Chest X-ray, PA view. Patient: 49 years old, sex F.
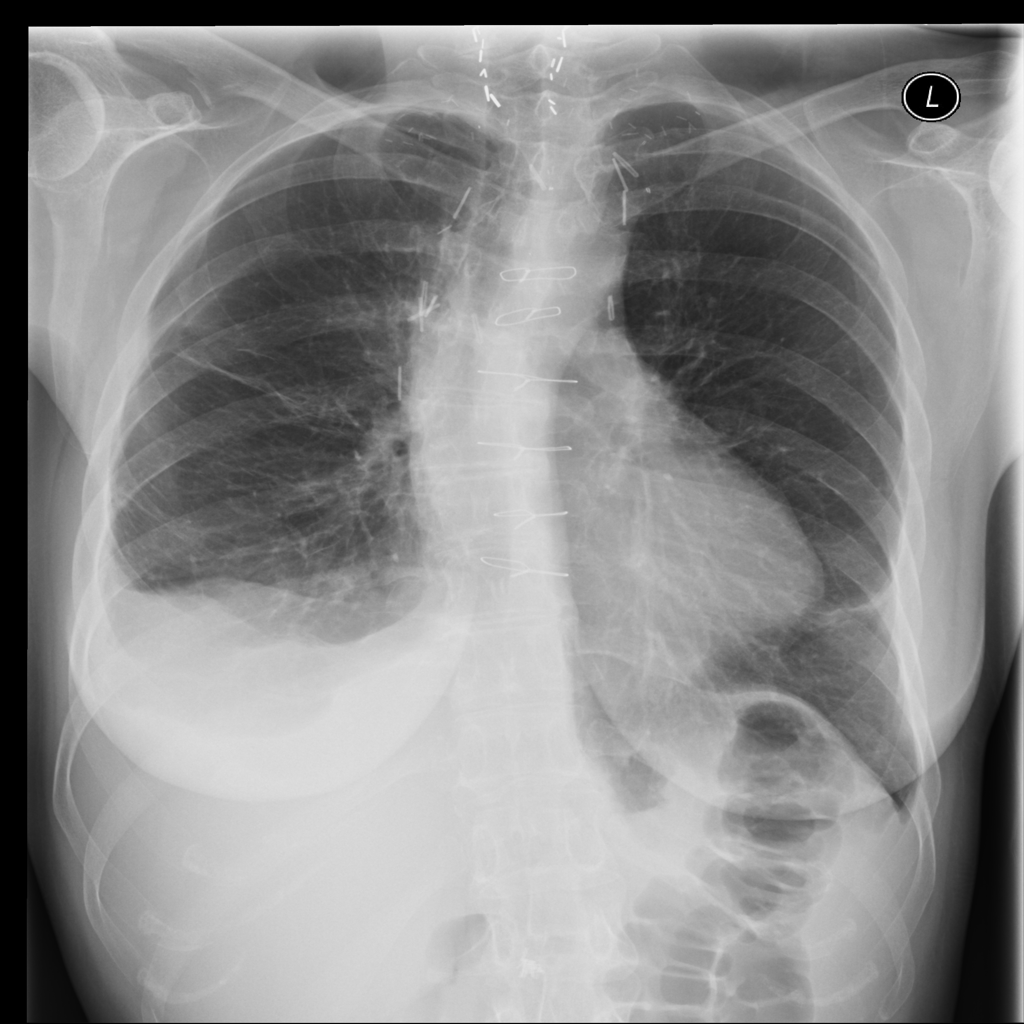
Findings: Atelectasis, Effusion, Pleural_Thickening